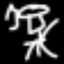
Label: angel